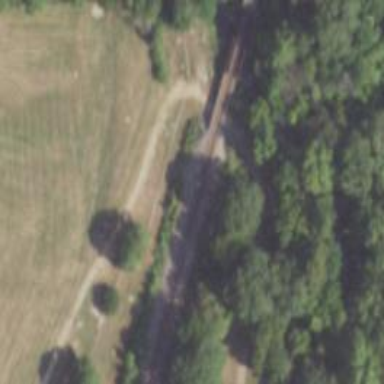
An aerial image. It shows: Bridge passing over two railway tracks.